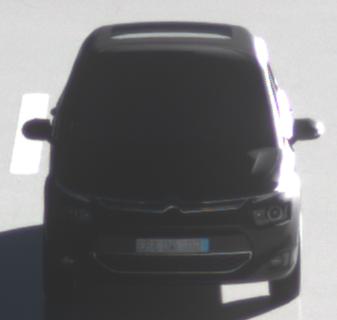
Make: Citroen
Model: Grand C4 Picasso VTi 120
Detailed model: Grand C4 Picasso (II)
Model produced from: 2013/10
Model produced until: 2015/02
Doors: 5
Color: black
Road condition: wet road
Daytime: morning or afternoon
Contrast: high contrast